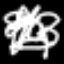
Label: palm tree